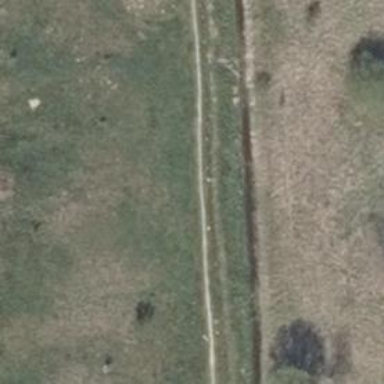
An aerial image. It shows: Grass path.